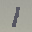
Label: 1